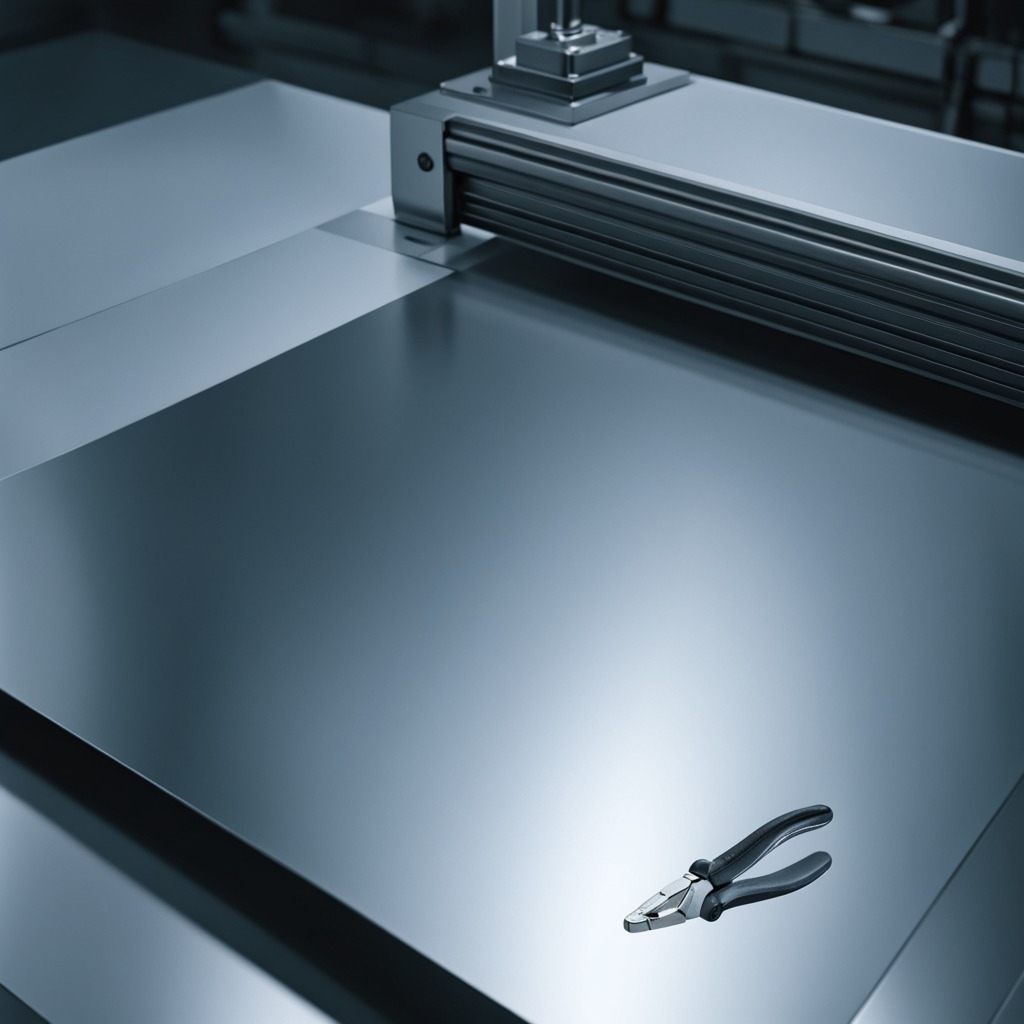
A plier is lying on a metal table in a machine shop under fluorescent lights.